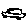
Label: car